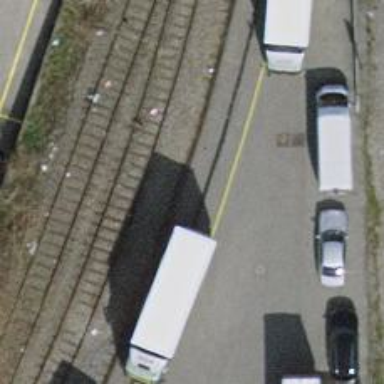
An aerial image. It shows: Single-track railway spur.